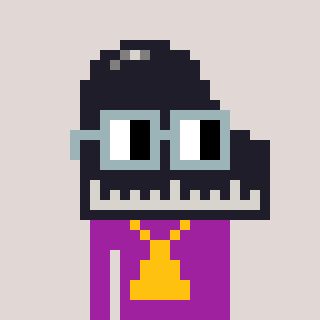
a pixel art character with square dark gray glasses, a piano-shaped head and a magenta-colored body on a warm background